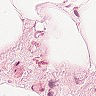
Metastatic tissue present: no